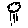
Label: cloud